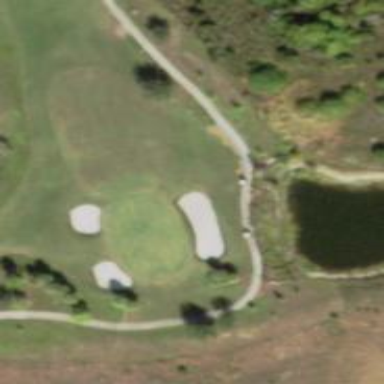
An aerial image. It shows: Golf hole.